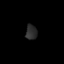
Tissue: prostate
Cell type: Fibroblasts
Senescence score: 0.6995
Nuclear area (px): 167
Mean DAPI intensity: 43.443